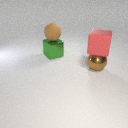
large brown rubber sphere above large green metal cube